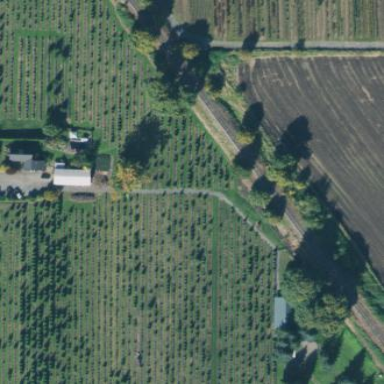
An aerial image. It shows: Farmland with trees as the main crop.